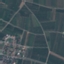
Land use / land cover: PermanentCrop